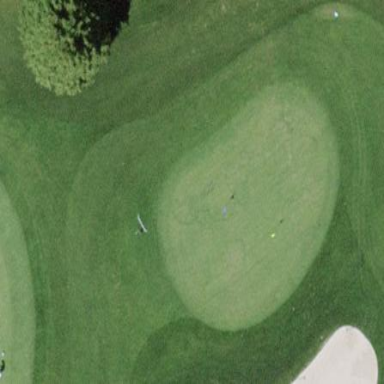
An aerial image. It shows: Golf green.